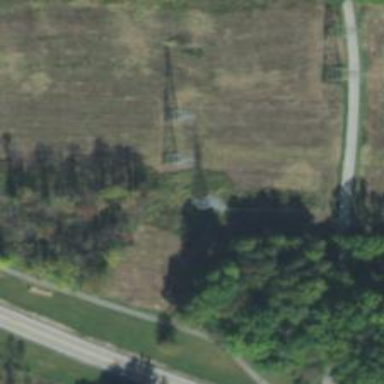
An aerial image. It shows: Lattice structure tower used for power distribution.